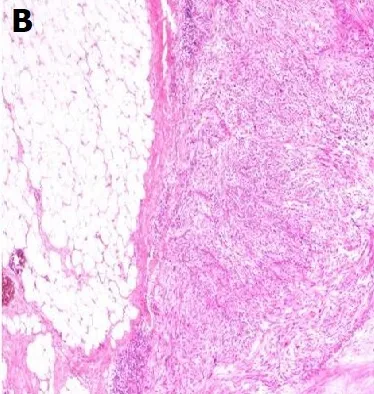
With high cellularity and focal extension to the hypodermis.
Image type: pathology (h&e)